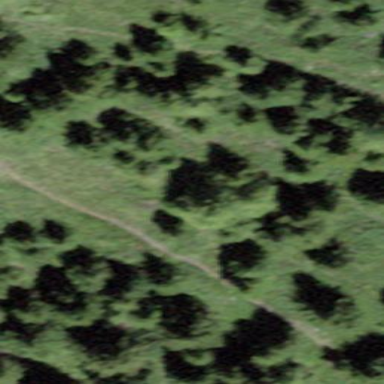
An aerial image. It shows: Forest area.